Question: This is the expansion diagram of a second-order Rubik's Cube. Given the initial state, you can perform 18 standard operations. Find the minimum number of steps to make the Rubik's Cube reach the restored state. The goal is to restore the cube to its original state, with green on the front face, white on the top, and yellow on the bottom, disregarding isomorphic configurations.
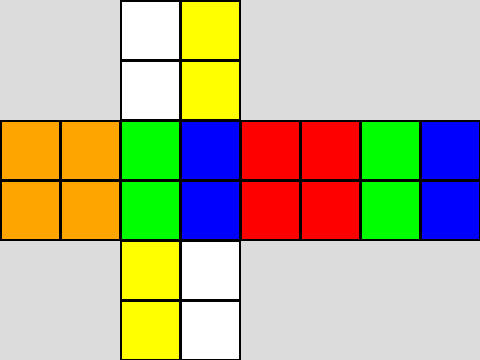
Answer: 1